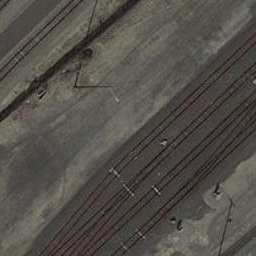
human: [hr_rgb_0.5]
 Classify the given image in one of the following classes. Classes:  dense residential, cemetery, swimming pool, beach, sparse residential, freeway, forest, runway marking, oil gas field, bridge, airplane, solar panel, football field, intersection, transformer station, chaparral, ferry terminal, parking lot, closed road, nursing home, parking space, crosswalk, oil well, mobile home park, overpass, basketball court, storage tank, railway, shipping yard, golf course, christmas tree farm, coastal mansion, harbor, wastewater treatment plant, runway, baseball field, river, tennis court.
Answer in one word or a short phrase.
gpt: railway